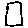
Label: square